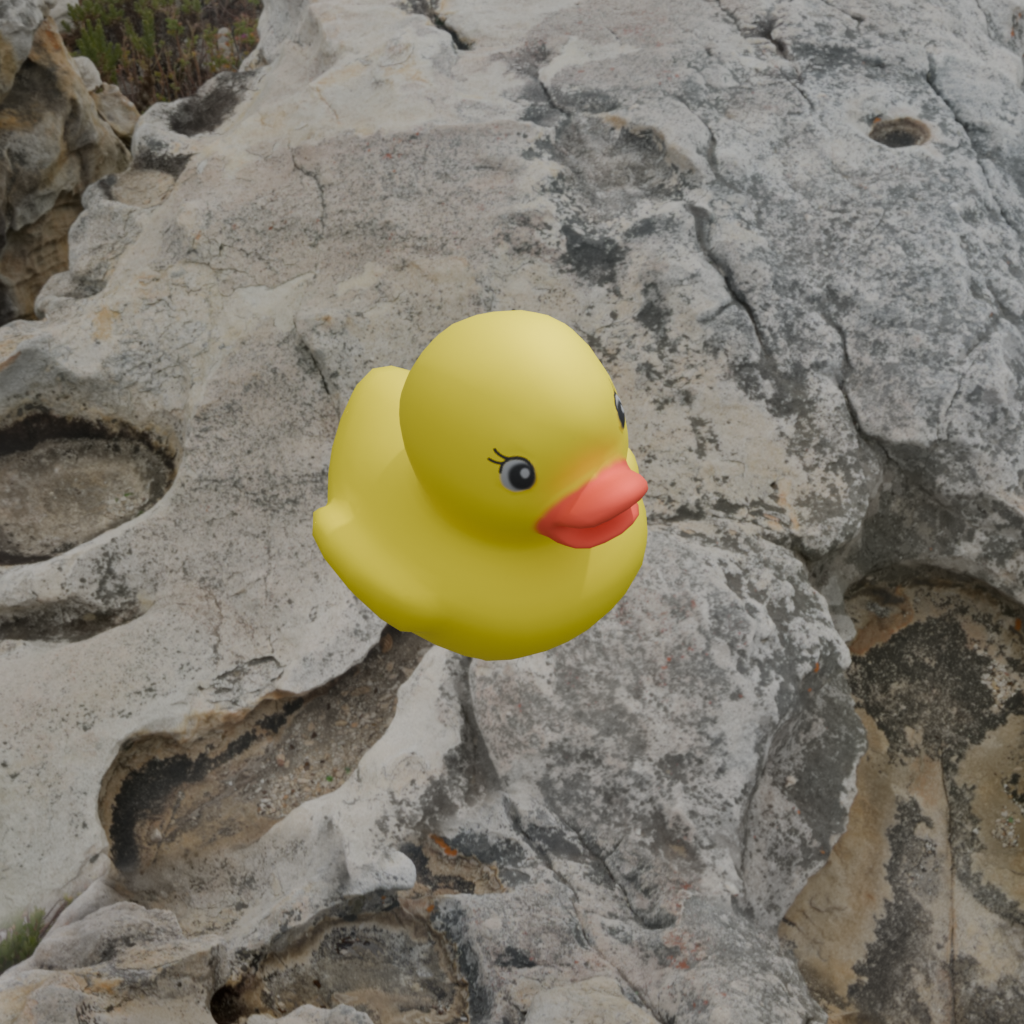
an image of a yellow rubber duck seen from <front_right_top> rocky landscape with a cloudy view of the sea.